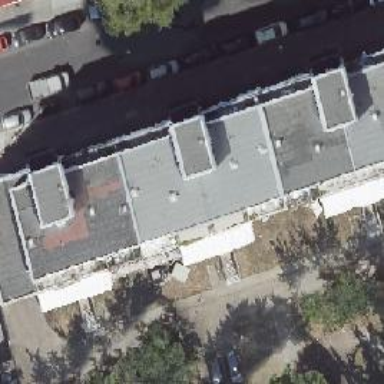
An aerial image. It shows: Building with apartments and flat roof.